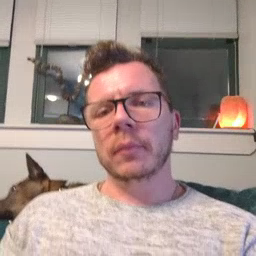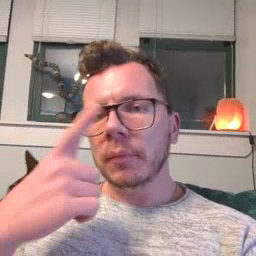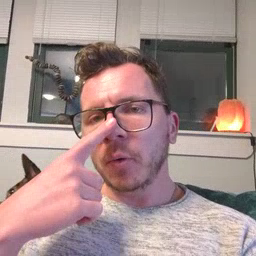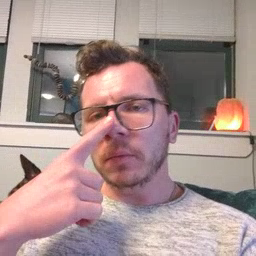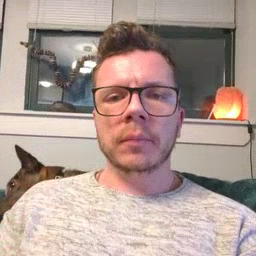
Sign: nose